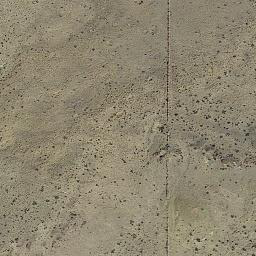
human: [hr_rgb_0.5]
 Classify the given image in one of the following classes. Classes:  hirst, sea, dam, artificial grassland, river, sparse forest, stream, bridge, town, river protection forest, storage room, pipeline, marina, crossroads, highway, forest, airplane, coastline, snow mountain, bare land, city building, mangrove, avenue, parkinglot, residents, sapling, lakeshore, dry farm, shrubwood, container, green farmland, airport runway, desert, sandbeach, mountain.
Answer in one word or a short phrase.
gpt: bare land